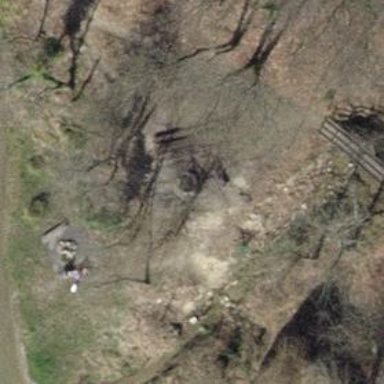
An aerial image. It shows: Brown bench.